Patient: sex M, age 61
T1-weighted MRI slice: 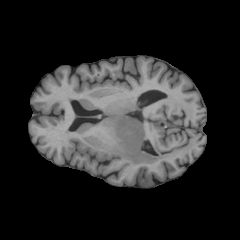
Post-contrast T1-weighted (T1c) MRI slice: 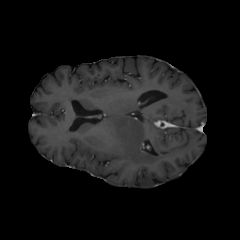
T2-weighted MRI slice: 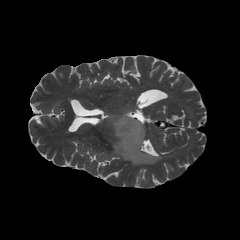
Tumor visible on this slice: yes
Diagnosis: Astrocytoma, IDH-wildtype
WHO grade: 3